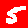
Digit: 5